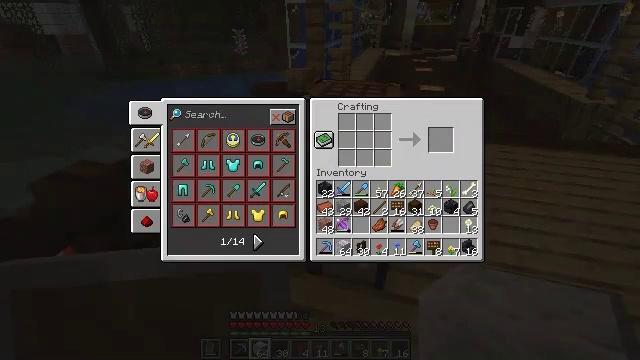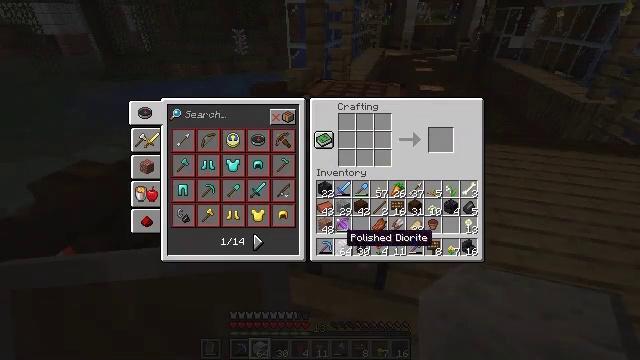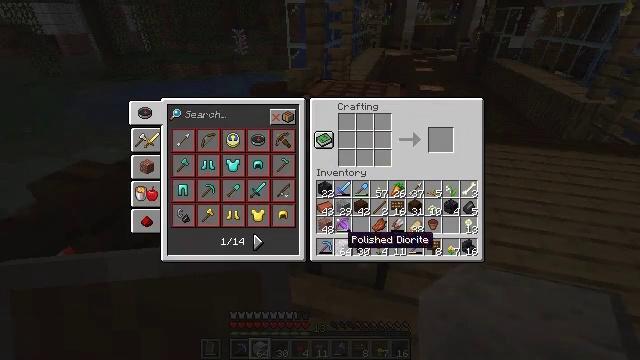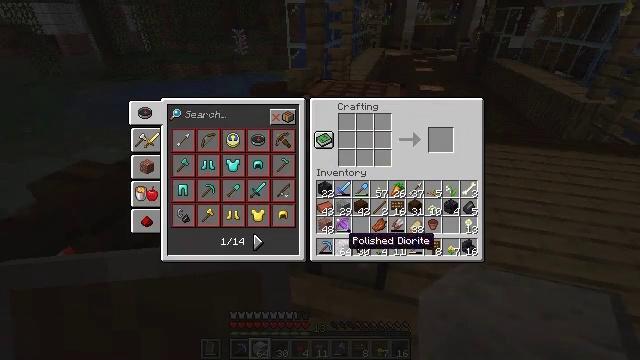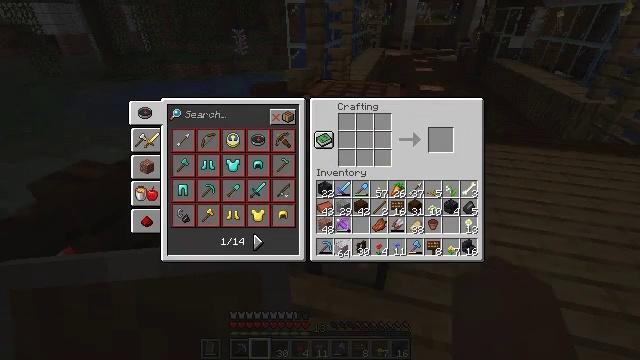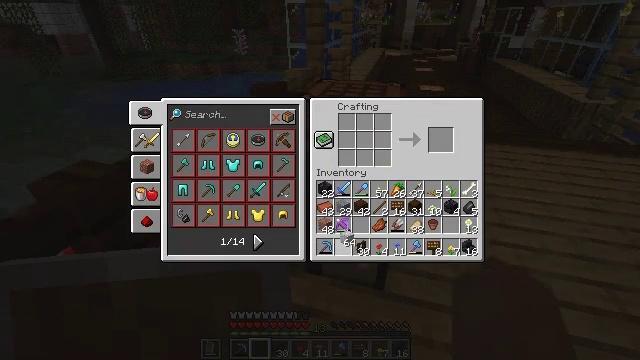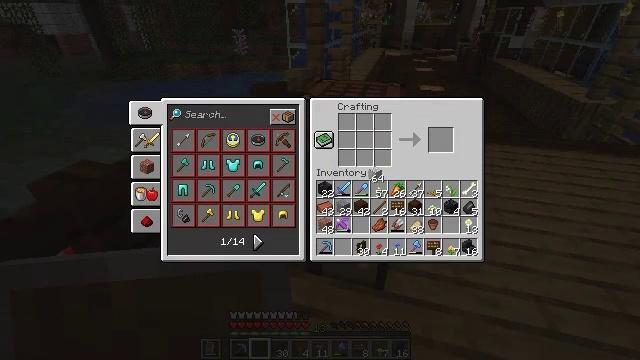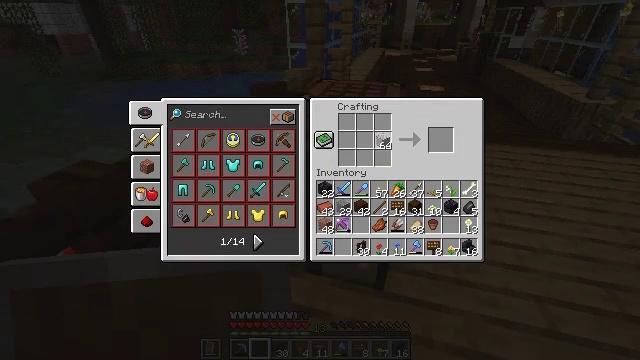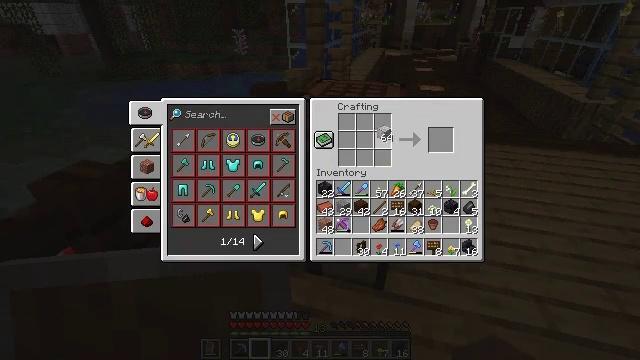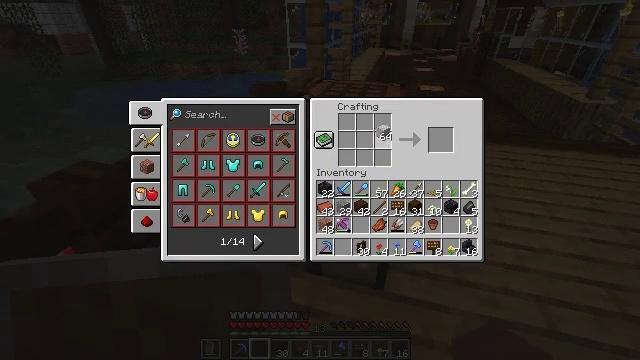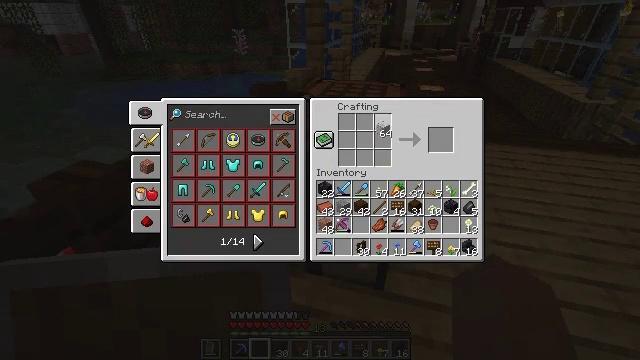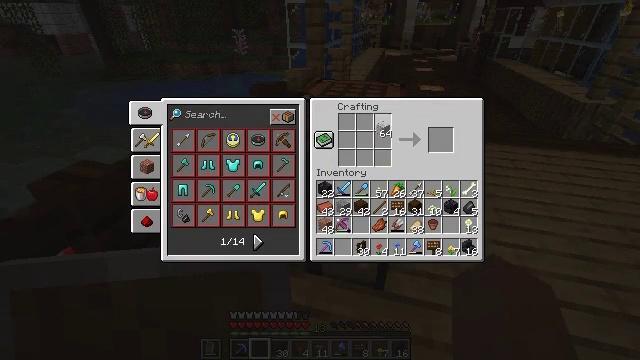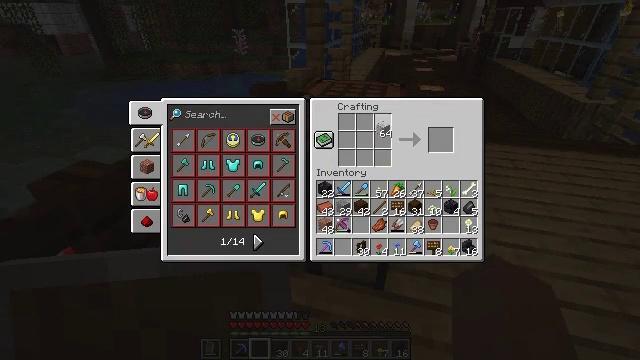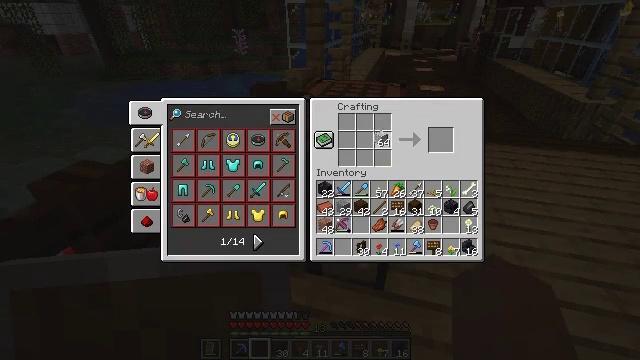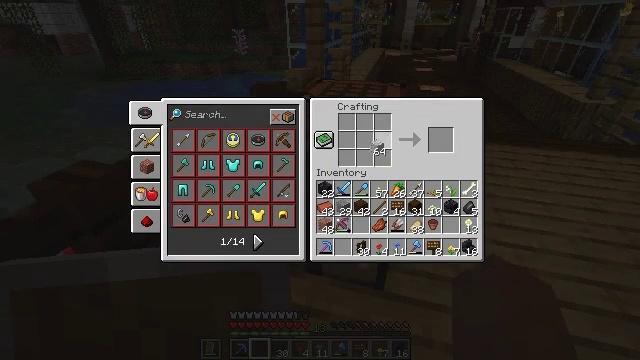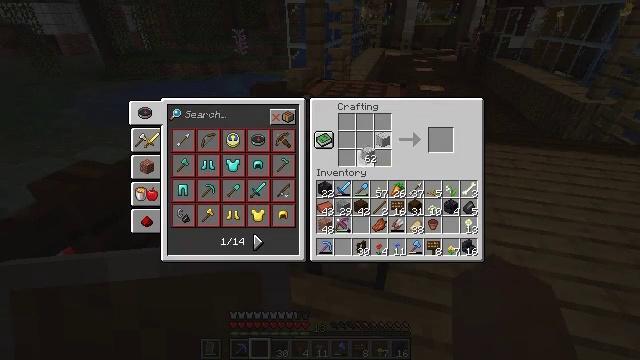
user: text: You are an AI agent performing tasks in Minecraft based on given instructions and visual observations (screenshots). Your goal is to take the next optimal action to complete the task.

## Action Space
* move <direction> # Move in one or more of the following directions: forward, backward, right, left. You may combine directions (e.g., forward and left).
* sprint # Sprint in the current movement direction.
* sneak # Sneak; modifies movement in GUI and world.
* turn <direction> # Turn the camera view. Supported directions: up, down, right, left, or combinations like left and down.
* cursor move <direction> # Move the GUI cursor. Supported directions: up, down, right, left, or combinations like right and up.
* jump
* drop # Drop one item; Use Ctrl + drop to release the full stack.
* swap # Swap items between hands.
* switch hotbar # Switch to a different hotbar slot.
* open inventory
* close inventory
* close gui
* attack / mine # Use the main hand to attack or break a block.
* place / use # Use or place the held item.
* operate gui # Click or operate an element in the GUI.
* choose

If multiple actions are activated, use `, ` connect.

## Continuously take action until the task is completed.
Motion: motion action
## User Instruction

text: Make polished diorite stairs with polished diorite blocks.
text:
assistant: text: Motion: cursor move down
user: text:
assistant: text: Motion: no_op
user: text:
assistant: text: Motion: no_op
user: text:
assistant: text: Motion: operate gui
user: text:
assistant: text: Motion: cursor move up, operate gui
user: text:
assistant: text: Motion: cursor move right and up
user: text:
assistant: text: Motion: cursor move right and up
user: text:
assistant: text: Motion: cursor move up
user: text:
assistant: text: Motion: no_op
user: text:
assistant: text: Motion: no_op
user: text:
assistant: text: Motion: choose
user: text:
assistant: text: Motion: choose
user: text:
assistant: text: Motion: cursor move down, choose
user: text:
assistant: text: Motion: cursor move down, choose
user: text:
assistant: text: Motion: cursor move left, choose
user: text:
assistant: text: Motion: cursor move left, choose
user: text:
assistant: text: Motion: cursor move left, choose
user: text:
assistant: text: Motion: choose
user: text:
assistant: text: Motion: choose
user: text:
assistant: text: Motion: cursor move right and up, choose
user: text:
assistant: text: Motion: cursor move up, choose
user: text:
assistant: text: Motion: cursor move up, choose
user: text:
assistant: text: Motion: cursor move up, choose
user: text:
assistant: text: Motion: choose
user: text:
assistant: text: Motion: cursor move down, choose
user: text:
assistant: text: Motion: cursor move down, choose
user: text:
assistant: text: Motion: choose
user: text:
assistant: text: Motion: choose
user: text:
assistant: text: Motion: choose
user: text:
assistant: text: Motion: choose